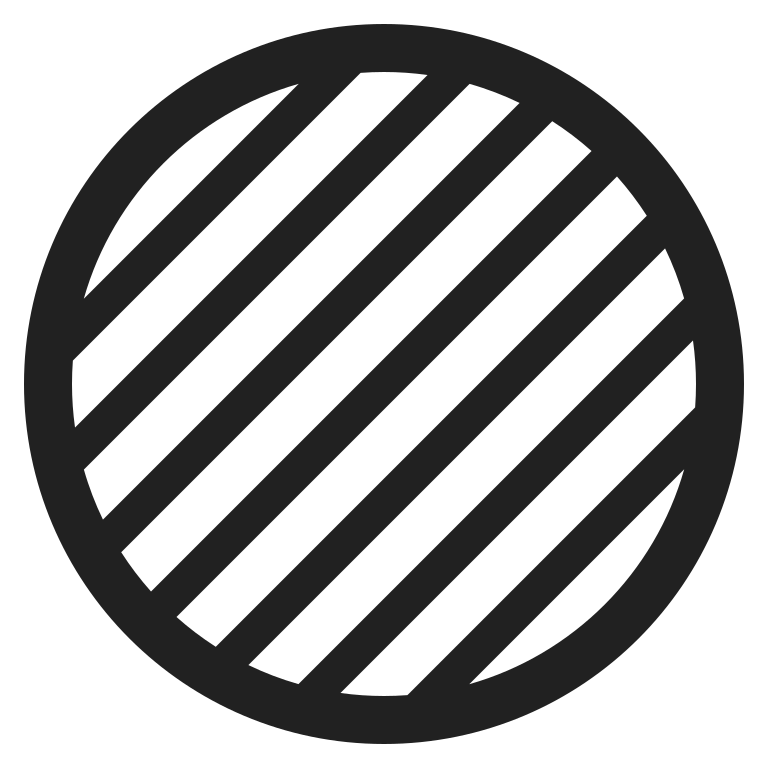
green circle high contrast